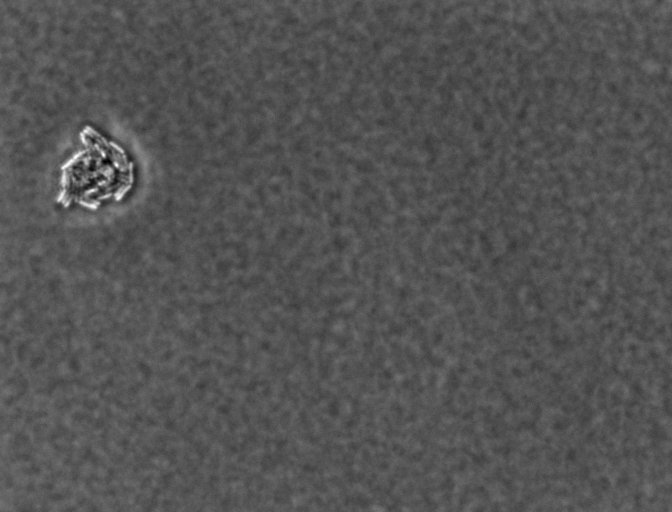
Phase contrast microscopy, 60x objective, 3 h incubation